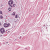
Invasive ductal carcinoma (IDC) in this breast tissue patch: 0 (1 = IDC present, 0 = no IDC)